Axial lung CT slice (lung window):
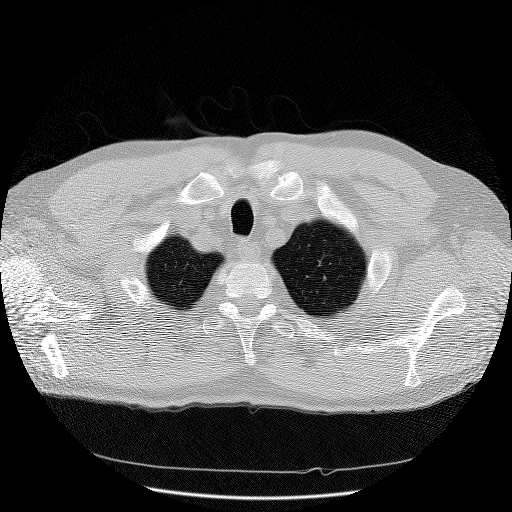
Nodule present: no